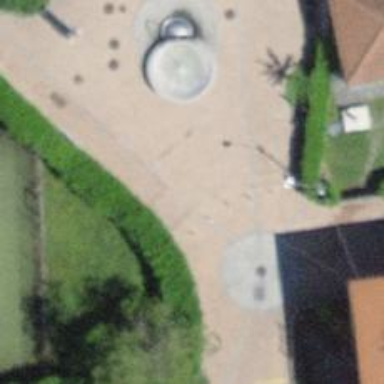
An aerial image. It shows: Bollard.